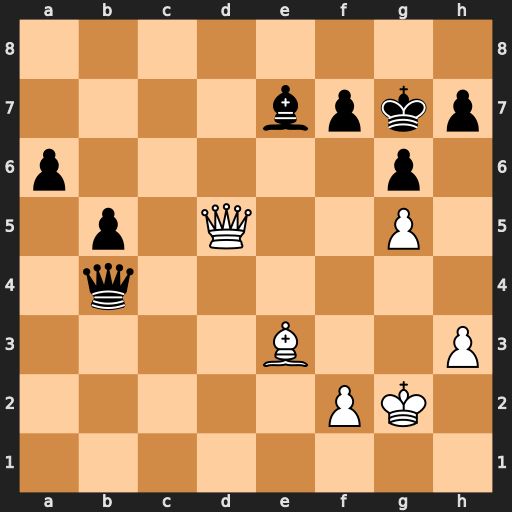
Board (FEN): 8/4bpkp/p5p1/1p1Q2P1/1q6/4B2P/5PK1/8
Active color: w
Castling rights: -
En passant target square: -
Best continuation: Bd4+ Kg8 Qe5 Qxd4 Qxd4